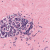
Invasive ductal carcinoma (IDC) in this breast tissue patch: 0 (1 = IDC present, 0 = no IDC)